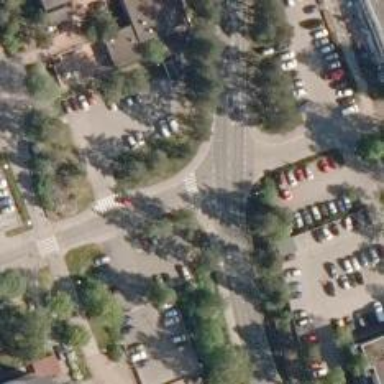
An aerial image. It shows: Asphalt footway with marked crossing.